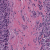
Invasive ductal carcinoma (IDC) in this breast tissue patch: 1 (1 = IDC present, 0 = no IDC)